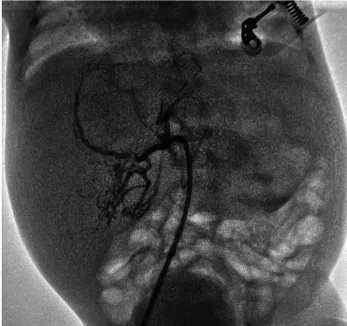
(A) The hepatic angiography showed arteriovenous fistulas.
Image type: radiology (mri)